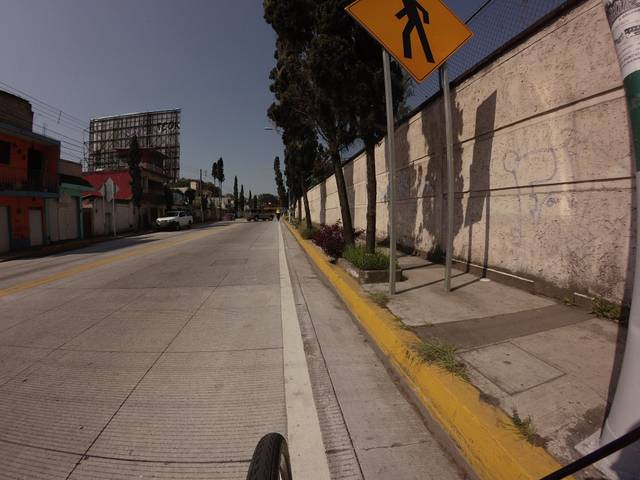
Region: Mexico
Coordinates: 19.523, -96.933